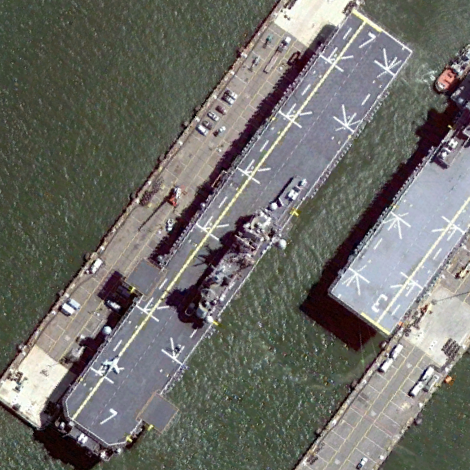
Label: assault